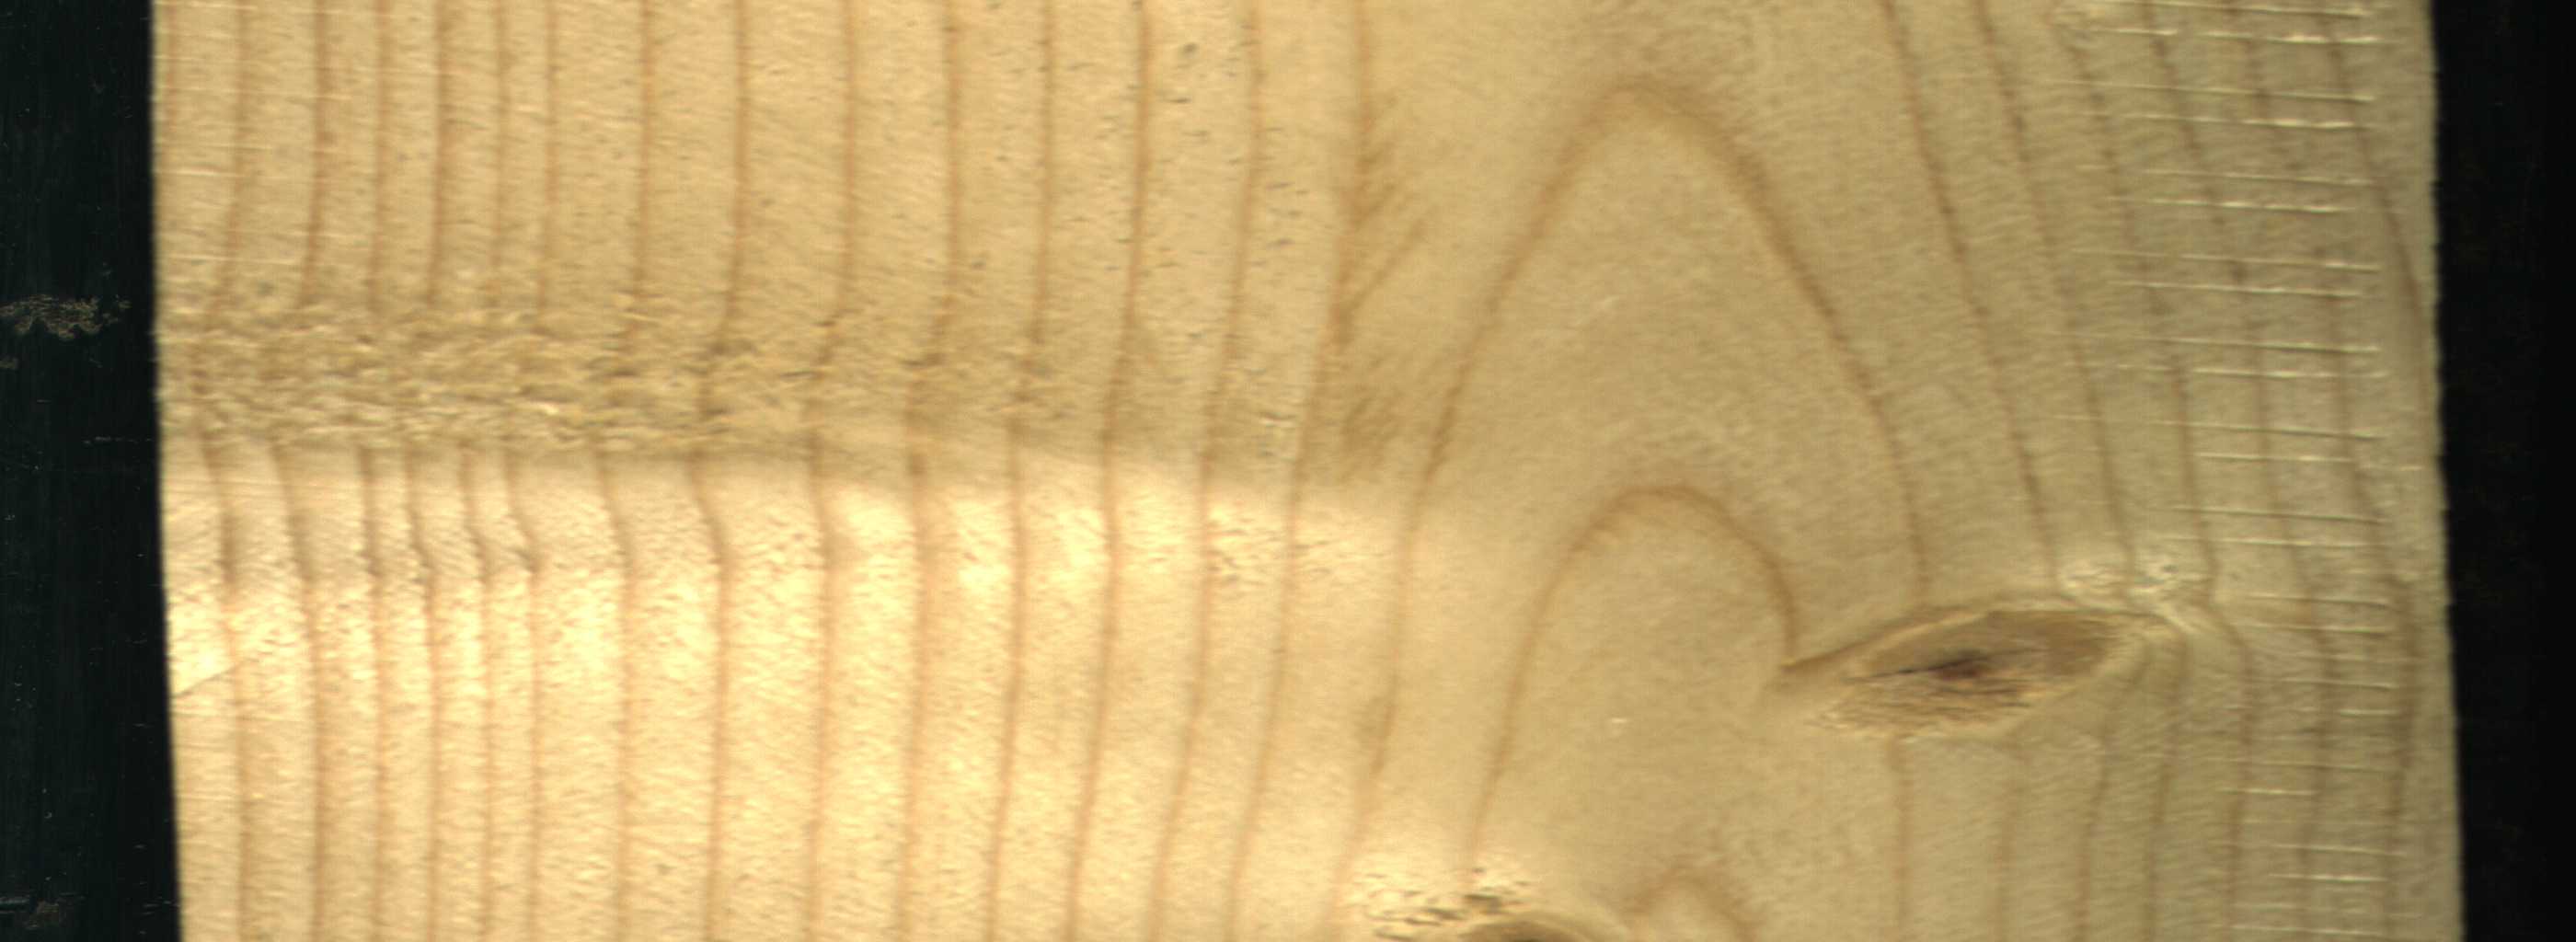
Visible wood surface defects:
Live_Knot
Live_Knot